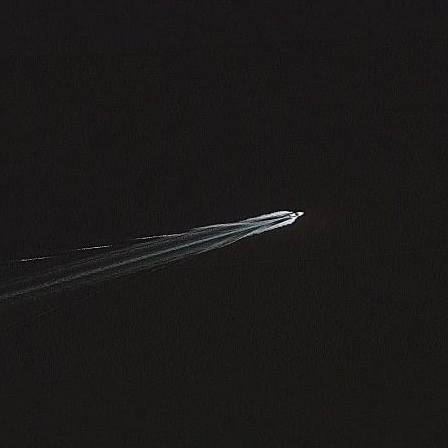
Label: civil